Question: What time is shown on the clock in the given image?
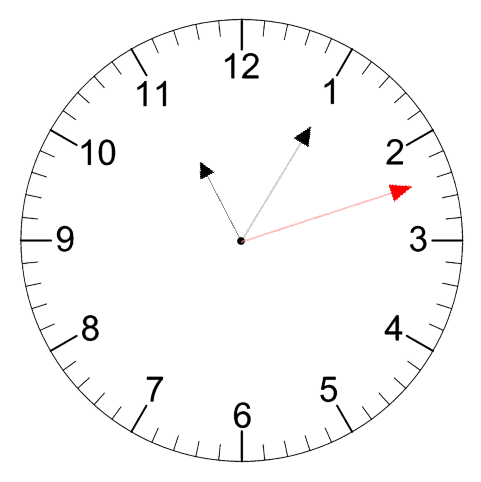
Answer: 11:05:12